Question: '''
Android Studio 0.4.6
'''
Hello,
I am creating an App that will use the email client. However, having created a Nexus4 emulator targeting Jelly Bean 4.2.2. I see there is no email client. Is this normal behavior?
I have tried going through the settings, but cannot find any indication that there exists an Email client.
Just a followup question. If I wanted to install gmail email client, is that possible on an emulator? As there is no google play store App.

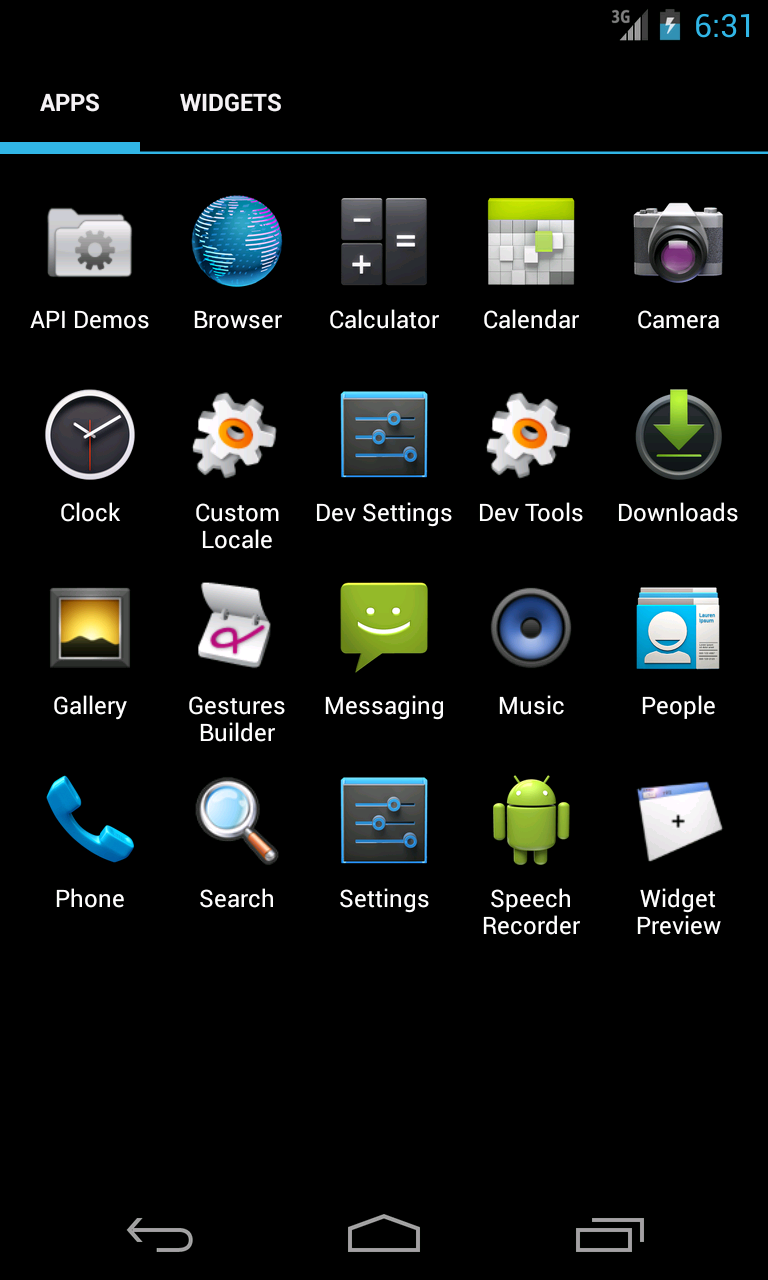
Answer: Yes its Possible to install Any app On Emulator.
But You need that Apk file..
First in your Emulator setting(settings > application Manager or Setting > Security) You need to enable.
Allow Unknown Sources Then You can Install any '.apk' file..
like this

Then Can Download <URL>
Or You can Download <URL>
From those Links at bottom you will have download option. download the '.apk' file
After Downloading You need to Push the file to Emulator .. and browse it and install
or else <URL> ..
OR <URL> to install any 'apk' file to Emulator.
This is the only process which works..